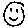
Label: smiley face